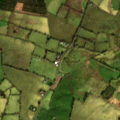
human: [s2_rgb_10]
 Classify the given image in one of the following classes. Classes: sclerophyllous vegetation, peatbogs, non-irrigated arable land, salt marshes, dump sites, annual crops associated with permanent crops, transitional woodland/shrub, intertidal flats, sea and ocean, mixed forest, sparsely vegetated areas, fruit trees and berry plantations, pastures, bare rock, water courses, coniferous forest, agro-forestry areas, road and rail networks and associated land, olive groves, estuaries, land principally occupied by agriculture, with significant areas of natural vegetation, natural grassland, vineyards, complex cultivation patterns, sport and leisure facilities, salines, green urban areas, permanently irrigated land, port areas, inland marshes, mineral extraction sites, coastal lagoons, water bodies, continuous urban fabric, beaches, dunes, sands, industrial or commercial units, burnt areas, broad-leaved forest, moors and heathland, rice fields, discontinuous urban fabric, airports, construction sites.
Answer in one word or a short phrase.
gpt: pastures